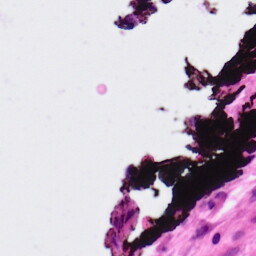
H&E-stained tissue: Ovarian